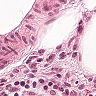
Metastatic tissue present: no